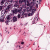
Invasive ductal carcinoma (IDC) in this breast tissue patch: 0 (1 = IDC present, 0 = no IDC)